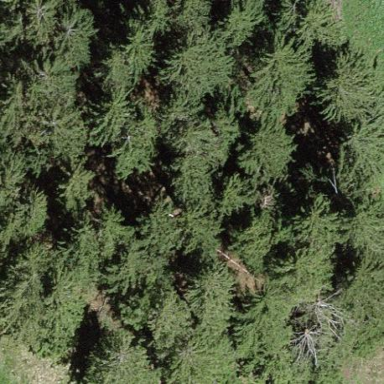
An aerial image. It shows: Forest area.